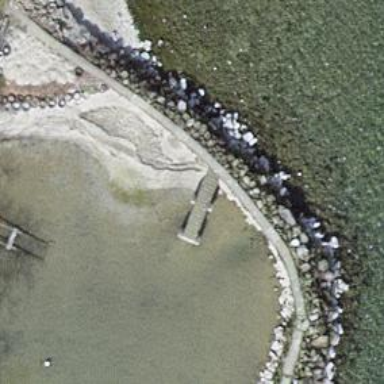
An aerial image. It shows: Man-made pier.